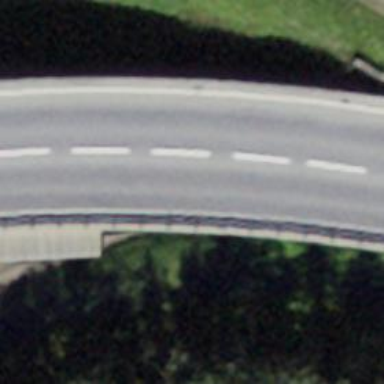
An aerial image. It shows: Asphalt bridge over primary highway with no sidewalk.